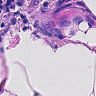
Metastatic tissue present: yes